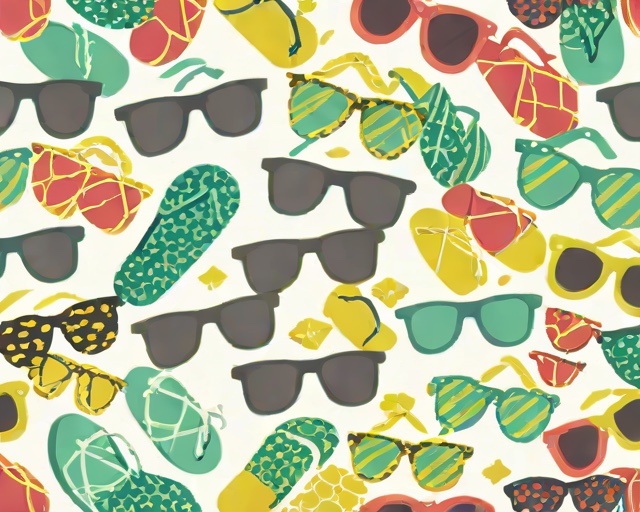
Category: Summer